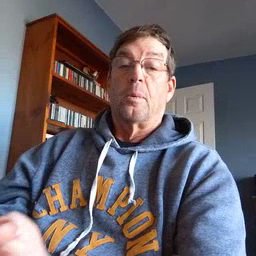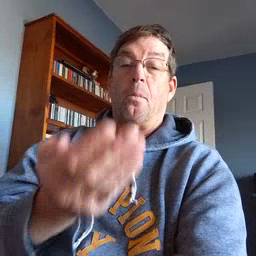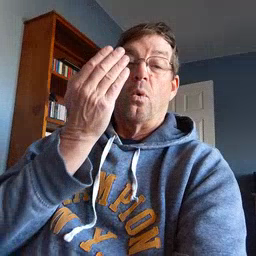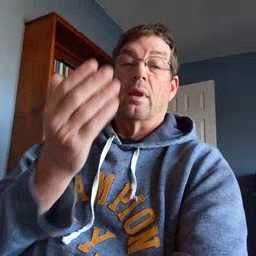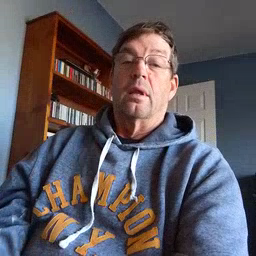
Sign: morning